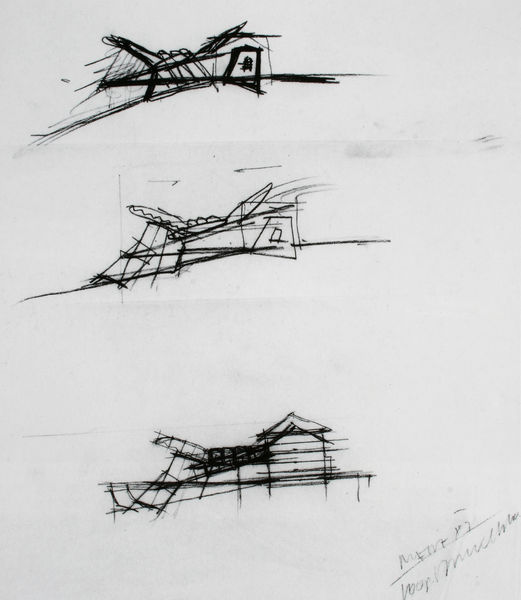
Titel: Merz-Schule, Ansichtsskizzen
Künstler: Coop Himmelblau
Schlagwörter: weiß, grau, holz, schwarz, skizze, zeichnung, dach, gebäude, haus, boden, drei, schrift, hang, giebel, grafik, graphik, linien, gestell, striche, halle, ruine, gerüst, kohle, schwarzweiß, text, entwurf, holzhütte, konstruktion, schräge, frei, entwürfe, skizzen, vordach, handschrift, stürzen, gerippe, aufriss, kubus, einstürzen, einsturz, flugzeug, entürfe, ntwürfe